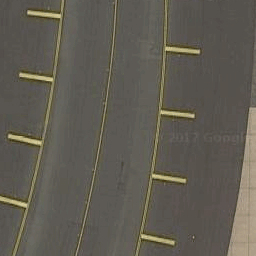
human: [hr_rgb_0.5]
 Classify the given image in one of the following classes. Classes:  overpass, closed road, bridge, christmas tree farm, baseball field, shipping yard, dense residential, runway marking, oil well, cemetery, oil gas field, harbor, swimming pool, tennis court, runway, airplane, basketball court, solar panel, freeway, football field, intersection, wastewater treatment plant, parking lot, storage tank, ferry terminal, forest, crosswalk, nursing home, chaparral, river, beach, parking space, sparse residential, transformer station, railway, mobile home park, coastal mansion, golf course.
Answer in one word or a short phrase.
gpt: runway marking